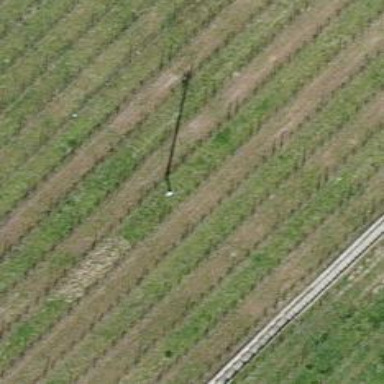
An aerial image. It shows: Minor power line.